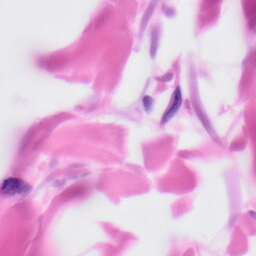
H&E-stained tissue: Skin